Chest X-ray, PA view. Patient: 36 years old, sex M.
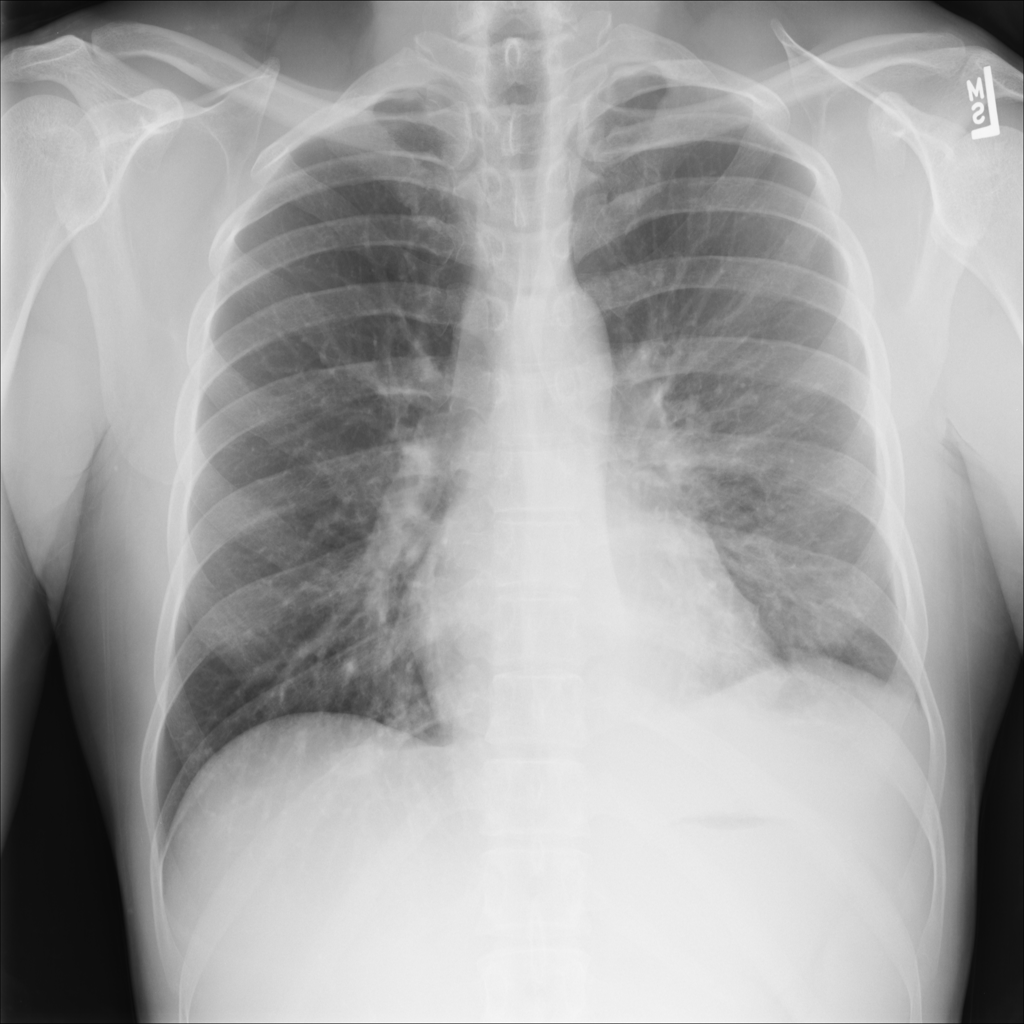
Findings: Effusion